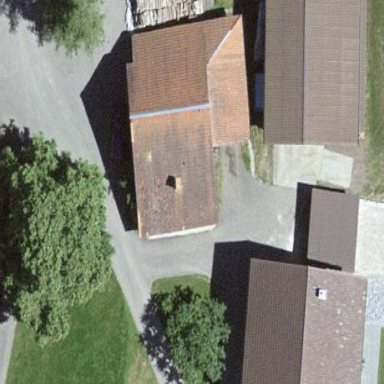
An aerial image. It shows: Barn.